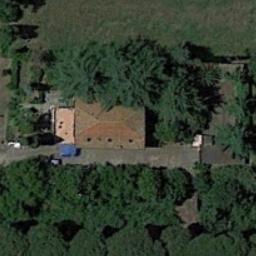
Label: sparse_residential